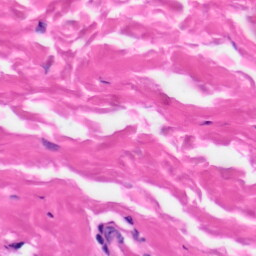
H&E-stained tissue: Skin